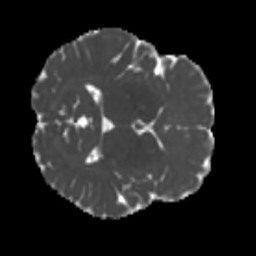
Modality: MD
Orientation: axial
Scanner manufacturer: siemens
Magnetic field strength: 3 T
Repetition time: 4 s
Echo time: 0.0594 s